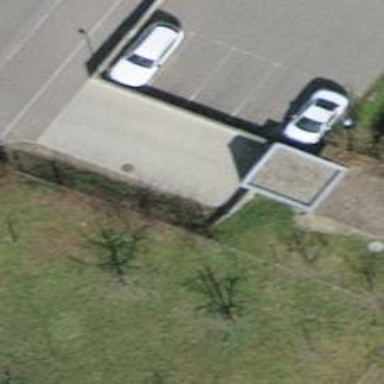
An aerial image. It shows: Parking aisle with concrete surface.